Question: I am trying to design (responsive) a website that will appear perfectly in every devices. I am using blueprint CSS framework (converted to fluid) I have the following codes for a simple heading.
HTML
'''
<div class="prepend-3" style="margin-top:20px;">
<h1>Stack <span style="color:#C6CBCE">Overflow</span></h1>
</div>
'''
MY CSS
'''
h1 {
padding: 20px 0; margin: 0;
font-family: "Trebuchet MS", serif;
font-size: 9em; color: #222;
font-weight: normal;
line-height: 80px; }
'''
The problem I am facing is when I run the code keeping my browsers window to maximum mode I can see both the words "stack" and "overflow" are in same line which is perfect, but when I don't maximize my browser's window, the line breaks down like following .
Could you please tell me how to fix this problem (make it responsive)?
Thanks :)

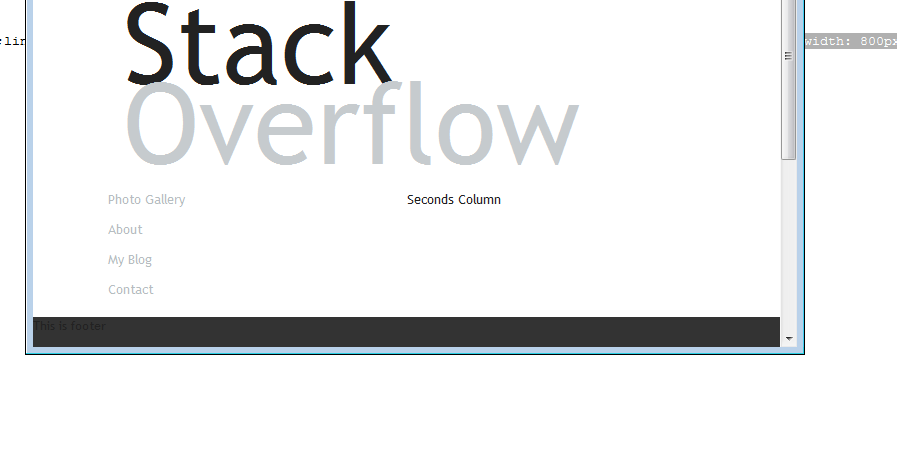
Answer: Try using 'white-space: nowrap;' property
'''
h1 {
padding: 20px 0;
margin: 0;
font-family: "Trebuchet MS", serif;
font-size: 9em;
color: #222;
font-weight: normal;
line-height: 80px;
white-space: nowrap; <------Here
}
'''
Or to be precise you can also specify different styles specific to screen sizes using CSS3 @media queries like, but I expect you are using this as you've specified 'Responsive'
'''
@media only screen and (max-device-width: 480px) {
/* Styles Goes Here */
}
'''